Aerial crown-view tile of a tropical tree (Barro Colorado Island, Panama), acquired 20250818:
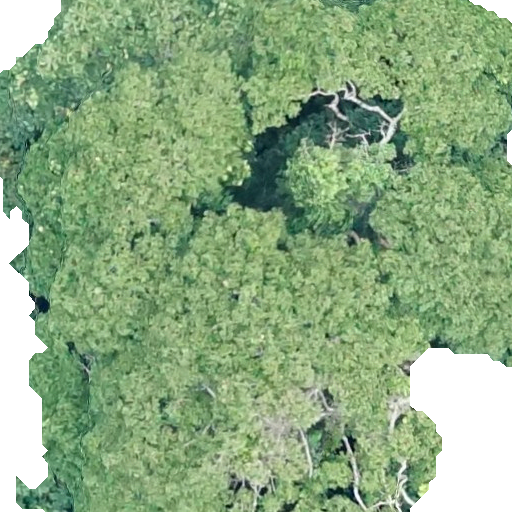
Species: Dipteryx oleifera
GBIF accepted scientific name: Dipteryx oleifera
Crown area: 417.892 m²